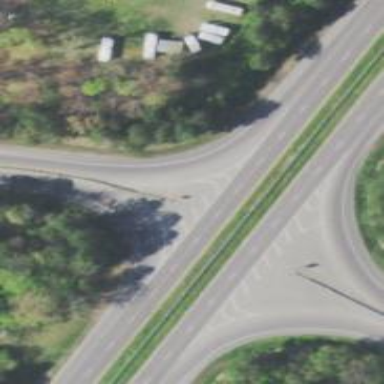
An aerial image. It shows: Trunk link highway.